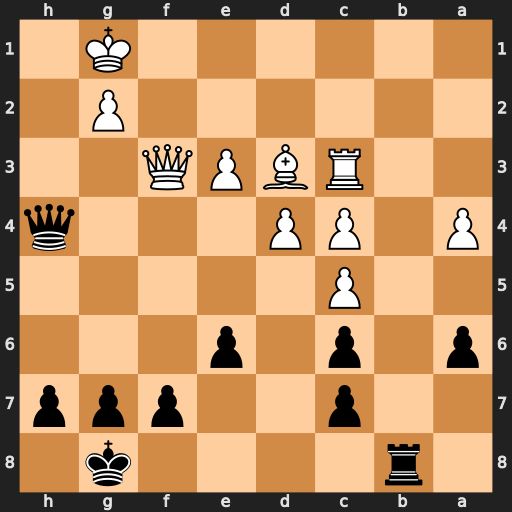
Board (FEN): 1r4k1/2p2ppp/p1p1p3/2P5/P1PP3q/2RBPQ2/6P1/6K1
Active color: b
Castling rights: -
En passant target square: -
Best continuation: Qe1+ Kh2 Qxc3